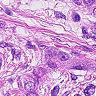
Metastatic tissue present: yes